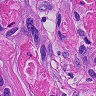
Metastatic tissue present: yes